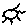
Label: sun